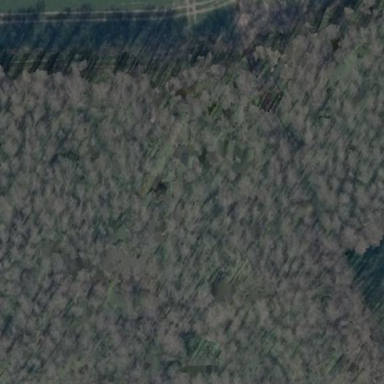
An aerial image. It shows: Deciduous woodland area.